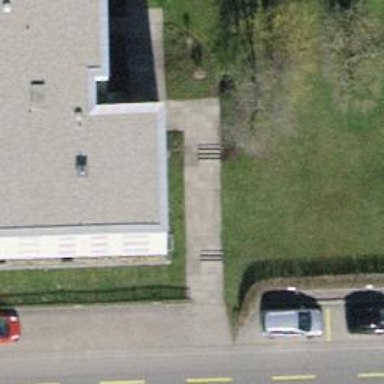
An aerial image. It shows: Set of steps on the road with adjacent ramp.